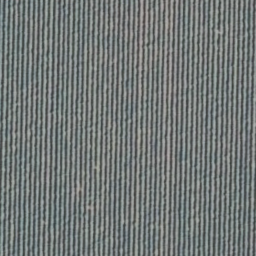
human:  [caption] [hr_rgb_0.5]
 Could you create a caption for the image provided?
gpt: There is a piece of cropland .

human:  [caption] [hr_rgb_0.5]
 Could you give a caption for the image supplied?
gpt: There is a piece of farmland .

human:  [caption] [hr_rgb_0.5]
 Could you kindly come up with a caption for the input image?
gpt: It is a piece of farmland .

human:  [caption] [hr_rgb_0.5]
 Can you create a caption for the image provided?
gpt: It is a piece of cropland .

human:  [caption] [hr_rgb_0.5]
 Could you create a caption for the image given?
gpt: Here is a piece of farmland .